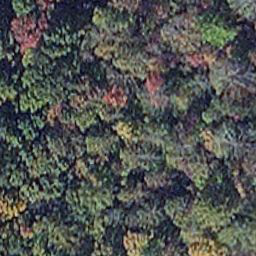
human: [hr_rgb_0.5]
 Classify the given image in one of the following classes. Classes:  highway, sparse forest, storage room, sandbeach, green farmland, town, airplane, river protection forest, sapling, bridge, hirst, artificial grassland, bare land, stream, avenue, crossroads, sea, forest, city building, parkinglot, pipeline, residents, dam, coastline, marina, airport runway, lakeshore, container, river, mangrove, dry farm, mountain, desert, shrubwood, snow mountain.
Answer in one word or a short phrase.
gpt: mangrove